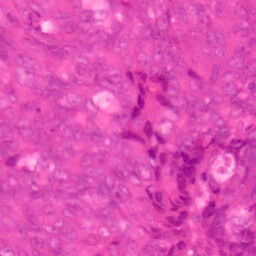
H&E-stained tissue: Colon